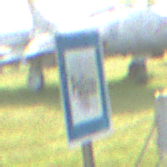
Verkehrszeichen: Polizei
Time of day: SunriseSunset
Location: Outdoor (Special)
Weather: Clear
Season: NotSpecified
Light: Natural